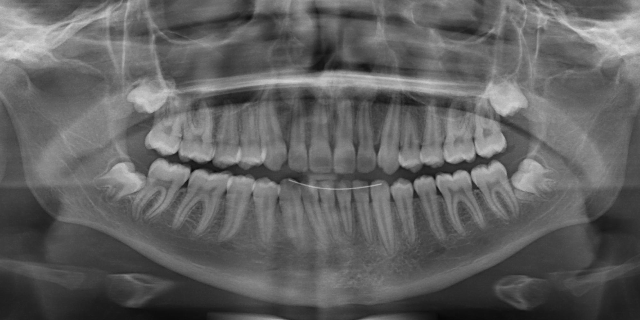
adult